Question: I have a black background of the code editor but a popup window with code completion has a white color with highlighted text.

How to change a background color or disable the highlighting?
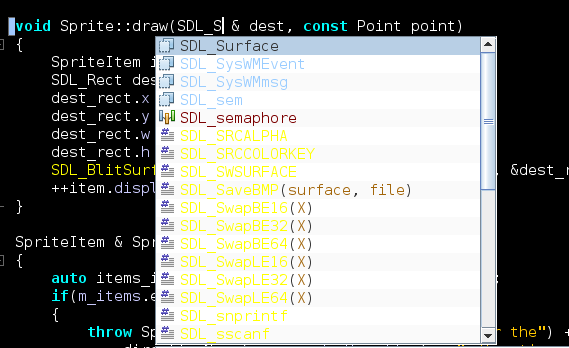
Answer: It appears that the colors of the pop-up code completion and Javadoc windows are not directly configurable from within Netbeans.
It appears that the only way to accomplish this is to change the color scheme of your operating system's desktop to have black-backgrounded windows. (That means, of course, that all of your apps will have a black background.) This was tested and confirmed in Netbeans 7.3 development build 201212140001. Using Netbeans 7.2.1 there were some issues with this. Notably that the black background was present, but the text of the code completion and Javadoc windows were too dark. This was reported as part of and fixed in <URL> for 7.3.
I would suggest that if you would like the code completion and Javadoc pop-up windows to match the editor color theme without having to change the OS color theme, that you see if someone has already submitted a similar request on Netbeans's "<URL>" page. If so, vote for it. If not, submit one yourself. Be sure to differentiate it from #134281 which dealt with accessibility and OS color themes.